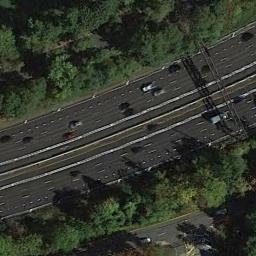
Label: freeway